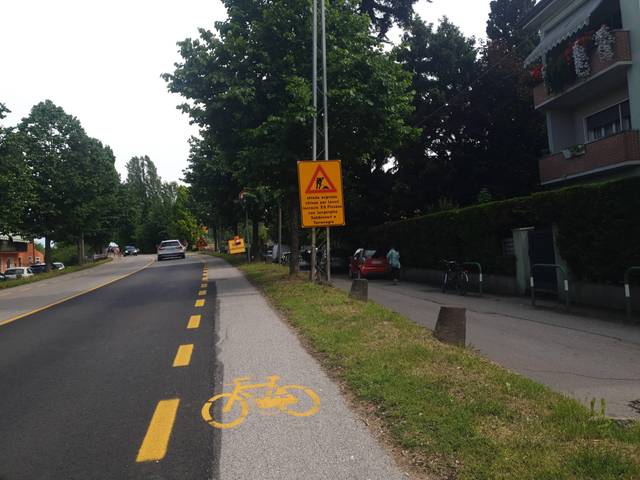
Region: Italy
Coordinates: 45.386, 11.897